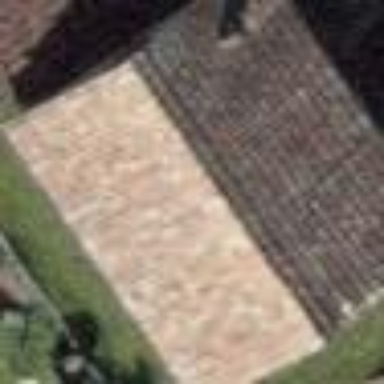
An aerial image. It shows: Shed.